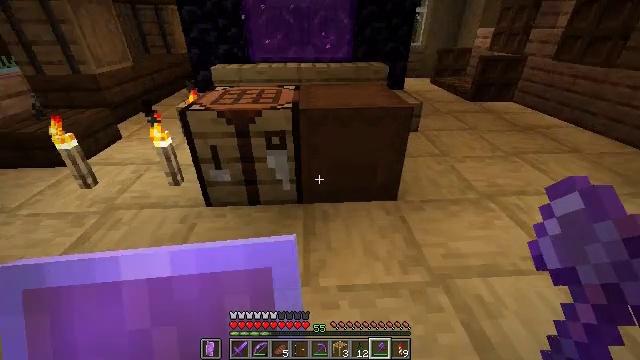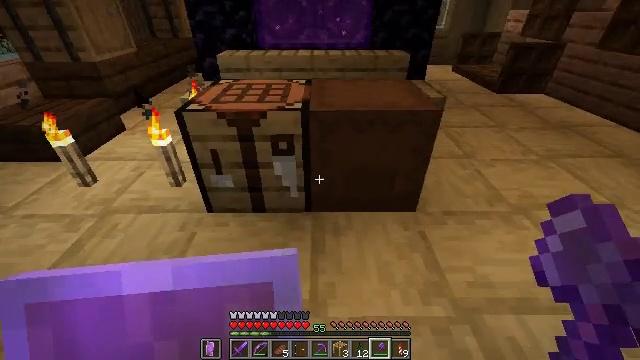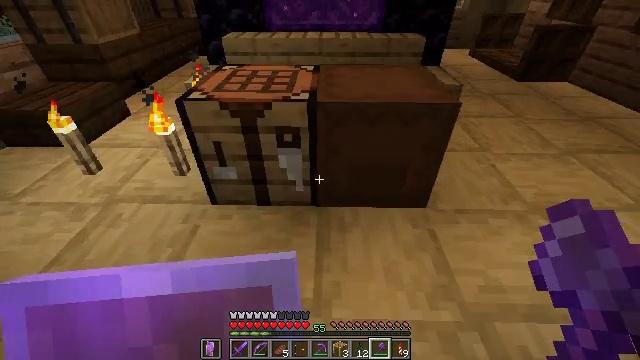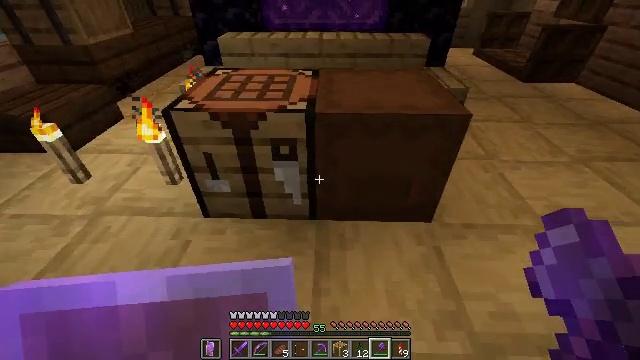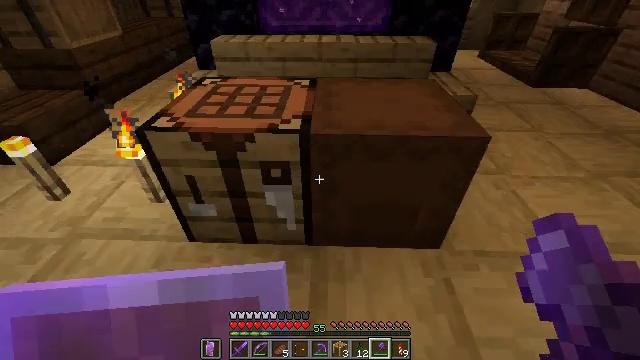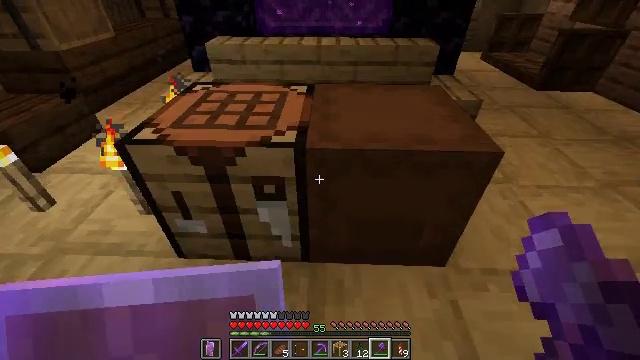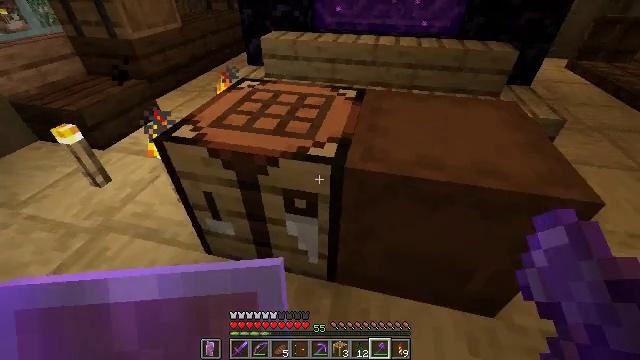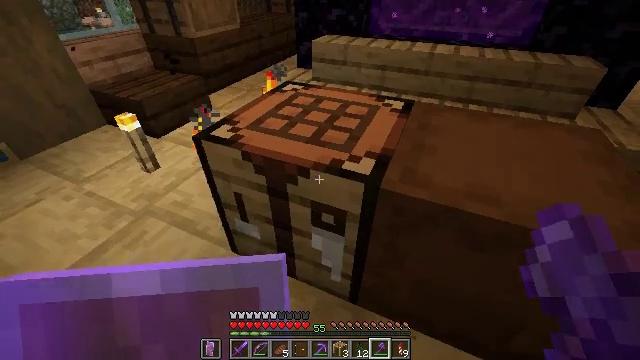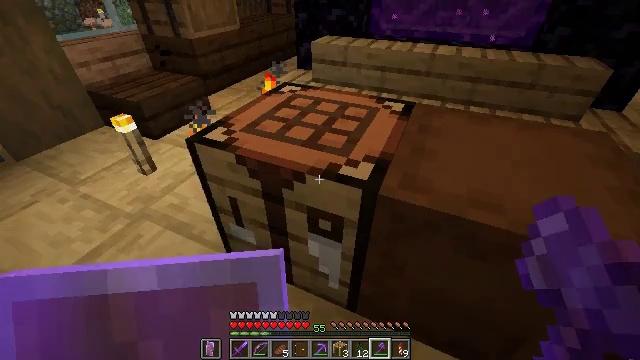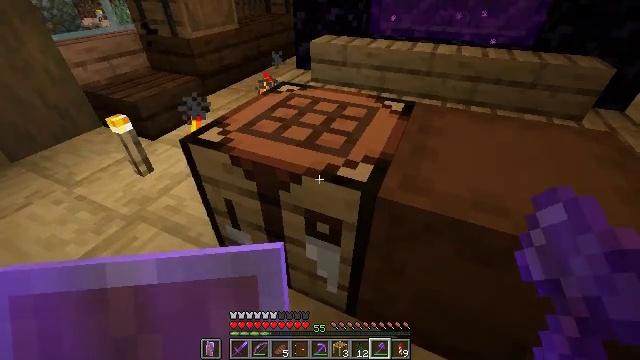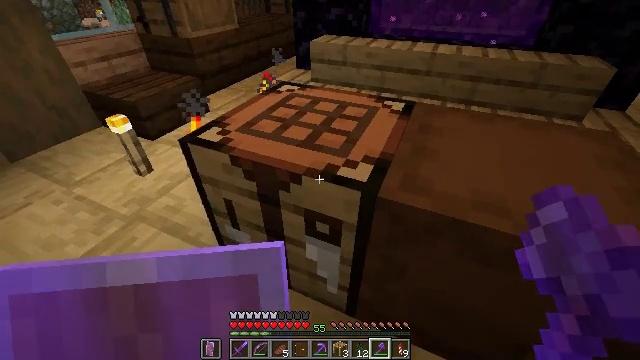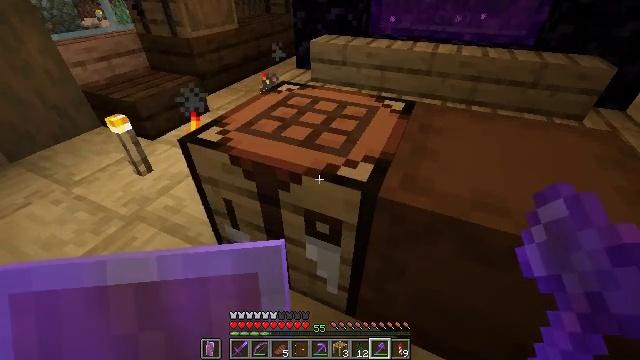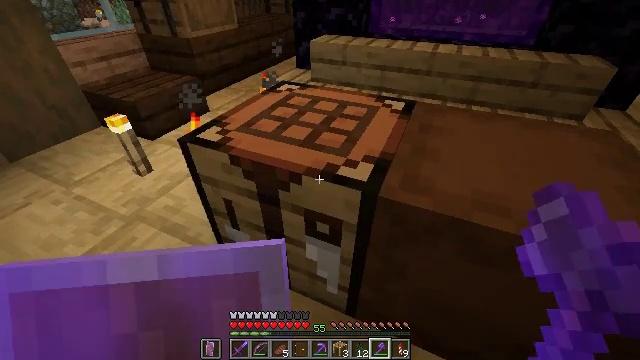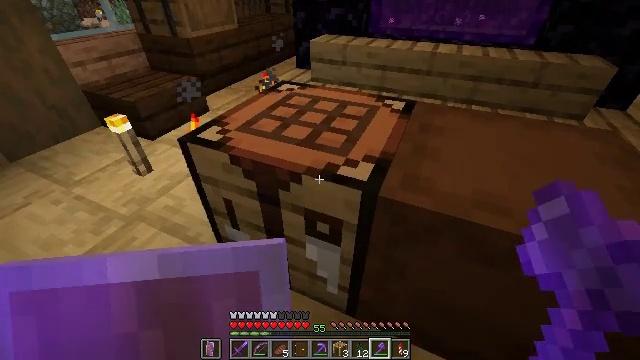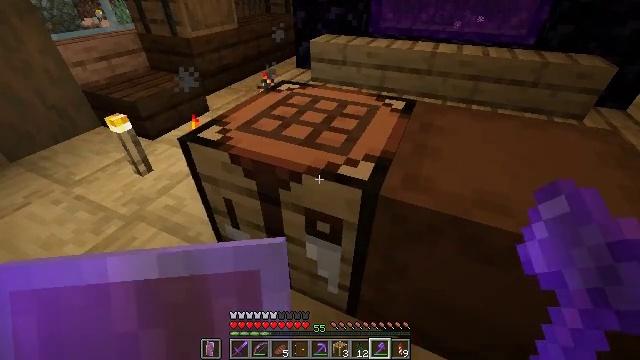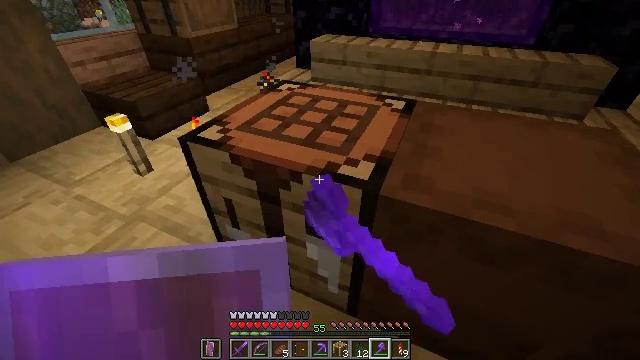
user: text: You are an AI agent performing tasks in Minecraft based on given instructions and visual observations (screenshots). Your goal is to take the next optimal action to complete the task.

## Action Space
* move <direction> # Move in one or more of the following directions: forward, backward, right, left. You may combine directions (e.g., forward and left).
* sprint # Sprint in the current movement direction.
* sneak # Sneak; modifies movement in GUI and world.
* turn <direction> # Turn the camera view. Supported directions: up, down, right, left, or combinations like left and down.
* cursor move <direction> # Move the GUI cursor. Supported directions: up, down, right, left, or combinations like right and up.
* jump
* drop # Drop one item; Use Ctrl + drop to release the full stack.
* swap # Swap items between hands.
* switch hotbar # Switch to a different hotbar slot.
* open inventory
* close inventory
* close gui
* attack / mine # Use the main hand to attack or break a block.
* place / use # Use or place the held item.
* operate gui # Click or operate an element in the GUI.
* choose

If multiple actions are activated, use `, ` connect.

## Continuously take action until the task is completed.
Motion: motion action
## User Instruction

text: Attack the brown shulker box to remove it.
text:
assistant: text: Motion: move forward, turn left and down
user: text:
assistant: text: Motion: move forward, turn left and down
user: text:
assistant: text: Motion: move forward
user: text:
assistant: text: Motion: move forward
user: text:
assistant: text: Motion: move forward
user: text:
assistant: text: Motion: turn left
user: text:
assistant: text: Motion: turn left
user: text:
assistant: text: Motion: no_op
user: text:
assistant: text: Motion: no_op
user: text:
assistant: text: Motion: no_op
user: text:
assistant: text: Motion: no_op
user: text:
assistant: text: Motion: no_op
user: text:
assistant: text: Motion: no_op
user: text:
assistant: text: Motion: use / place
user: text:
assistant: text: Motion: use / place
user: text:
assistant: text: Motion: use / place
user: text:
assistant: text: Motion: no_op
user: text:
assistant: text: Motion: no_op
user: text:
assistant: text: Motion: no_op
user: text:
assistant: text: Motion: no_op
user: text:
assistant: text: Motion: no_op
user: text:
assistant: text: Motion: no_op
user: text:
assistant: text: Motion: no_op
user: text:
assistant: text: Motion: no_op
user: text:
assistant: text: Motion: no_op
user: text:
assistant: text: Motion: no_op
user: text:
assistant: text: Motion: turn right
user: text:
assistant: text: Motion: turn right
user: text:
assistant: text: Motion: no_op
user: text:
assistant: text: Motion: no_op